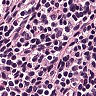
Metastatic tissue present: no